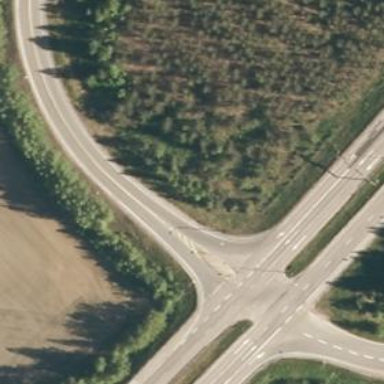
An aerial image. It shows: Asphalt trunk link road.